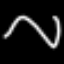
Label: squiggle